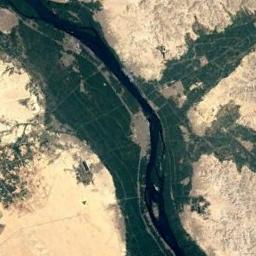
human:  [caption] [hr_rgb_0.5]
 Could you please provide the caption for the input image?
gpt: The deep blue river with a wide floodplain covered with vegetation goes through the wasteland .

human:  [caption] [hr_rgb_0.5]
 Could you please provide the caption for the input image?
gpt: A curvy turquoise river with several small islands on both sides, With green and tan mixed ground on both sides of the bank, And a yellow desert not far .

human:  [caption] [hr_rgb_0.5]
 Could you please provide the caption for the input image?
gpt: The river goes through bare land and green grass .

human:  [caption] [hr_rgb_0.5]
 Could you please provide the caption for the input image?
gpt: The river is surrounded by trees .

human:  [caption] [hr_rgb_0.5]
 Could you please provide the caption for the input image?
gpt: There are many green farmlands and some yellow bare land near the river .